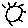
Label: sun